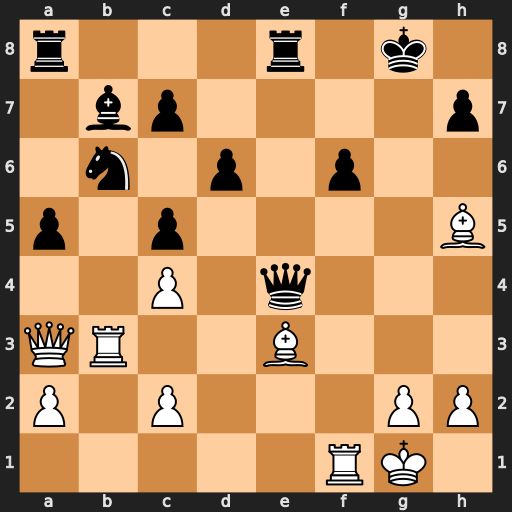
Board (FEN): r3r1k1/1bp4p/1n1p1p2/p1p4B/2P1q3/QR2B3/P1P3PP/5RK1
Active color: w
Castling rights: -
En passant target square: -
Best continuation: Bf3 Qe5 Bxb7